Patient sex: M
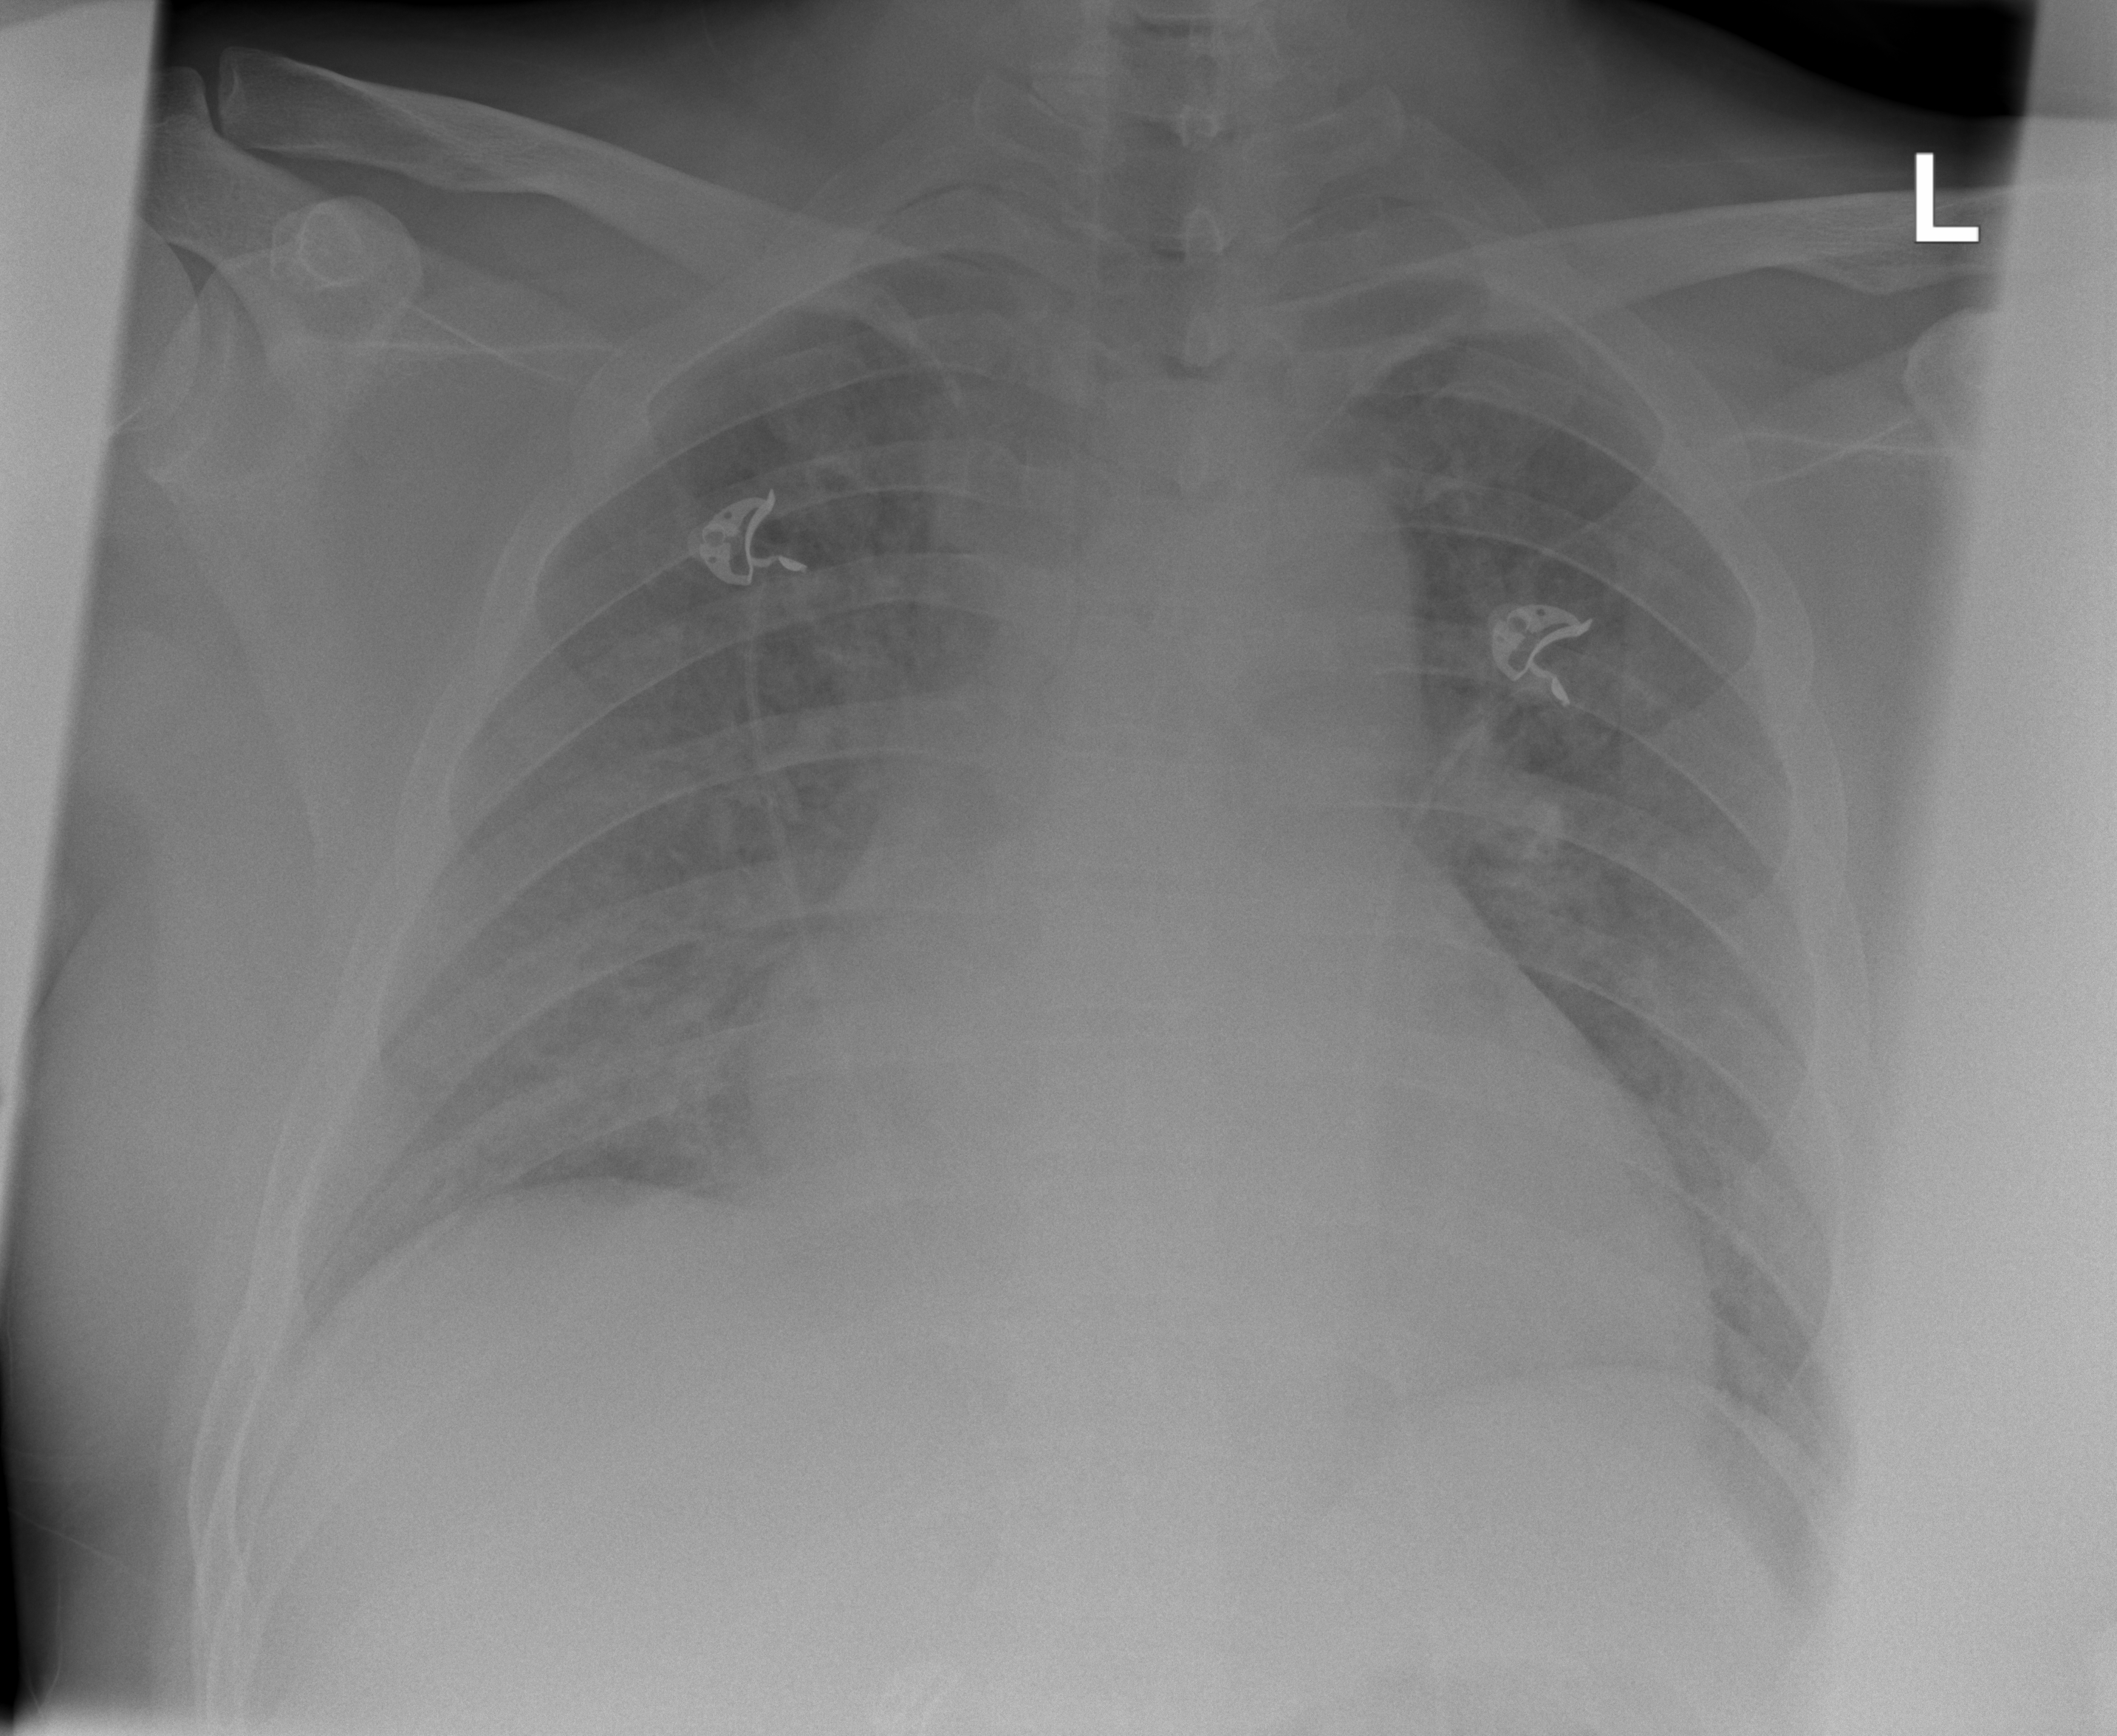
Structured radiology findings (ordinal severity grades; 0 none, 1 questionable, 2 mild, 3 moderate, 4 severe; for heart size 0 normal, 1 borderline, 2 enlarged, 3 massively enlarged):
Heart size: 2
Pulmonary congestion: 2
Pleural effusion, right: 0
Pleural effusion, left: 0
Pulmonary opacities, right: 3
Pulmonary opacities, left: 2
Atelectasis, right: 0
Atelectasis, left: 0